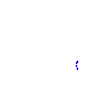
Particle: proton